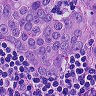
Metastatic tissue present: yes